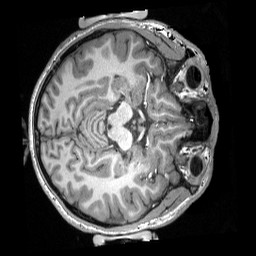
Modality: T1w
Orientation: axial
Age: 18
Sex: male